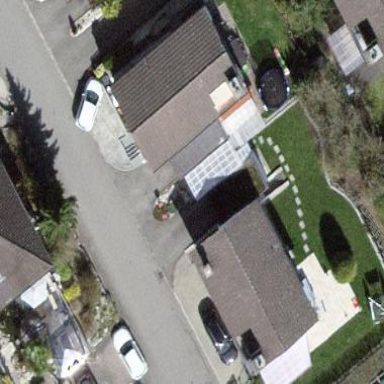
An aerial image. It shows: Simple and straightforward house.